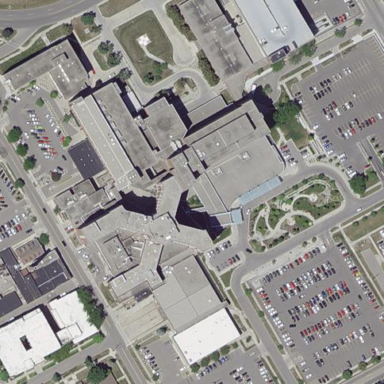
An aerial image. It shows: Hospital providing healthcare services.